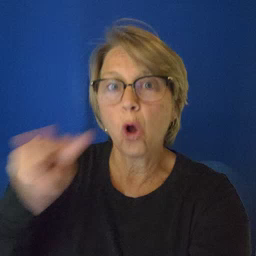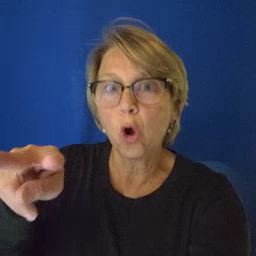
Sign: look